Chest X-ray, AP view. Patient: 53 years old, sex M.
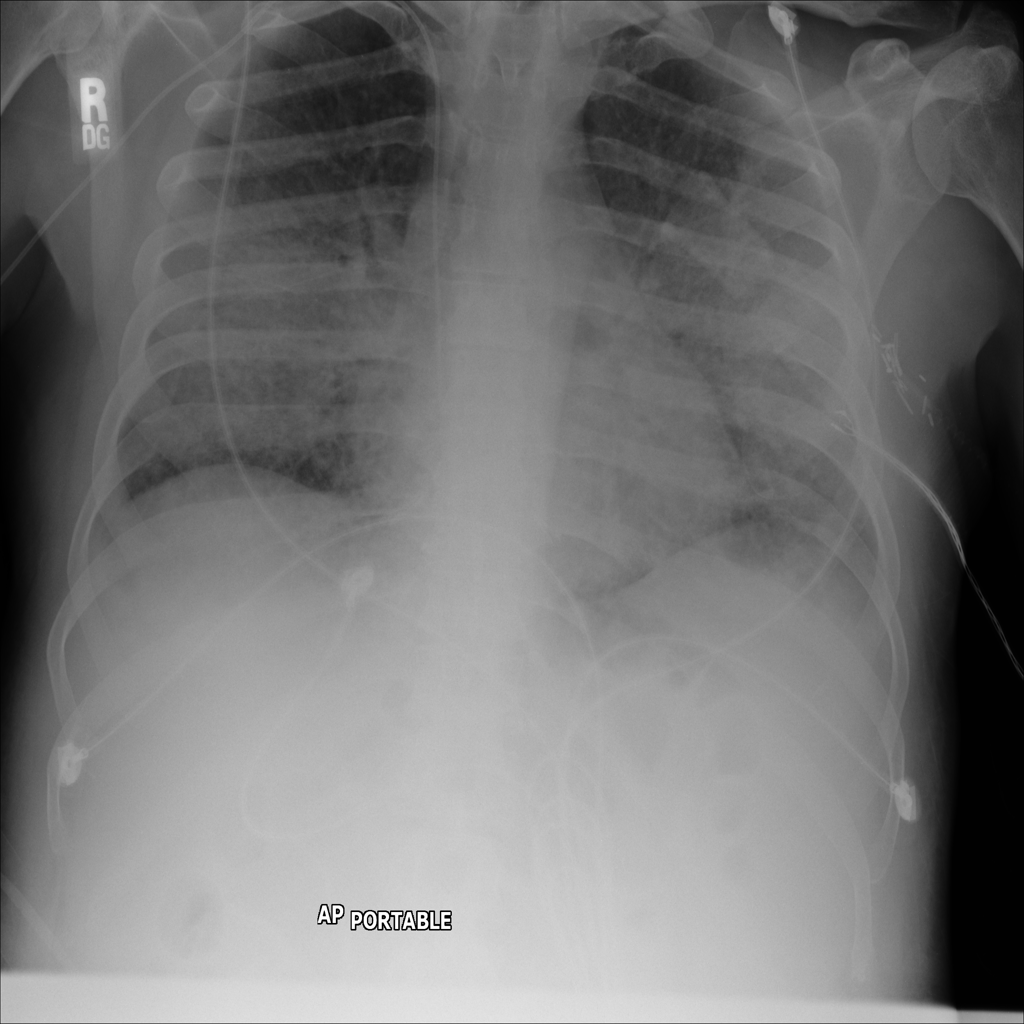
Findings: No Finding